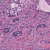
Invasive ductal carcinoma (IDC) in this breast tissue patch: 0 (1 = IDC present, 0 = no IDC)